Interaction volume radius: 5 \u00c5
Interaction volume height: 20 \u00c5
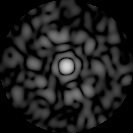
Disorder parameter: 0.8477